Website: slack
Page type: payment
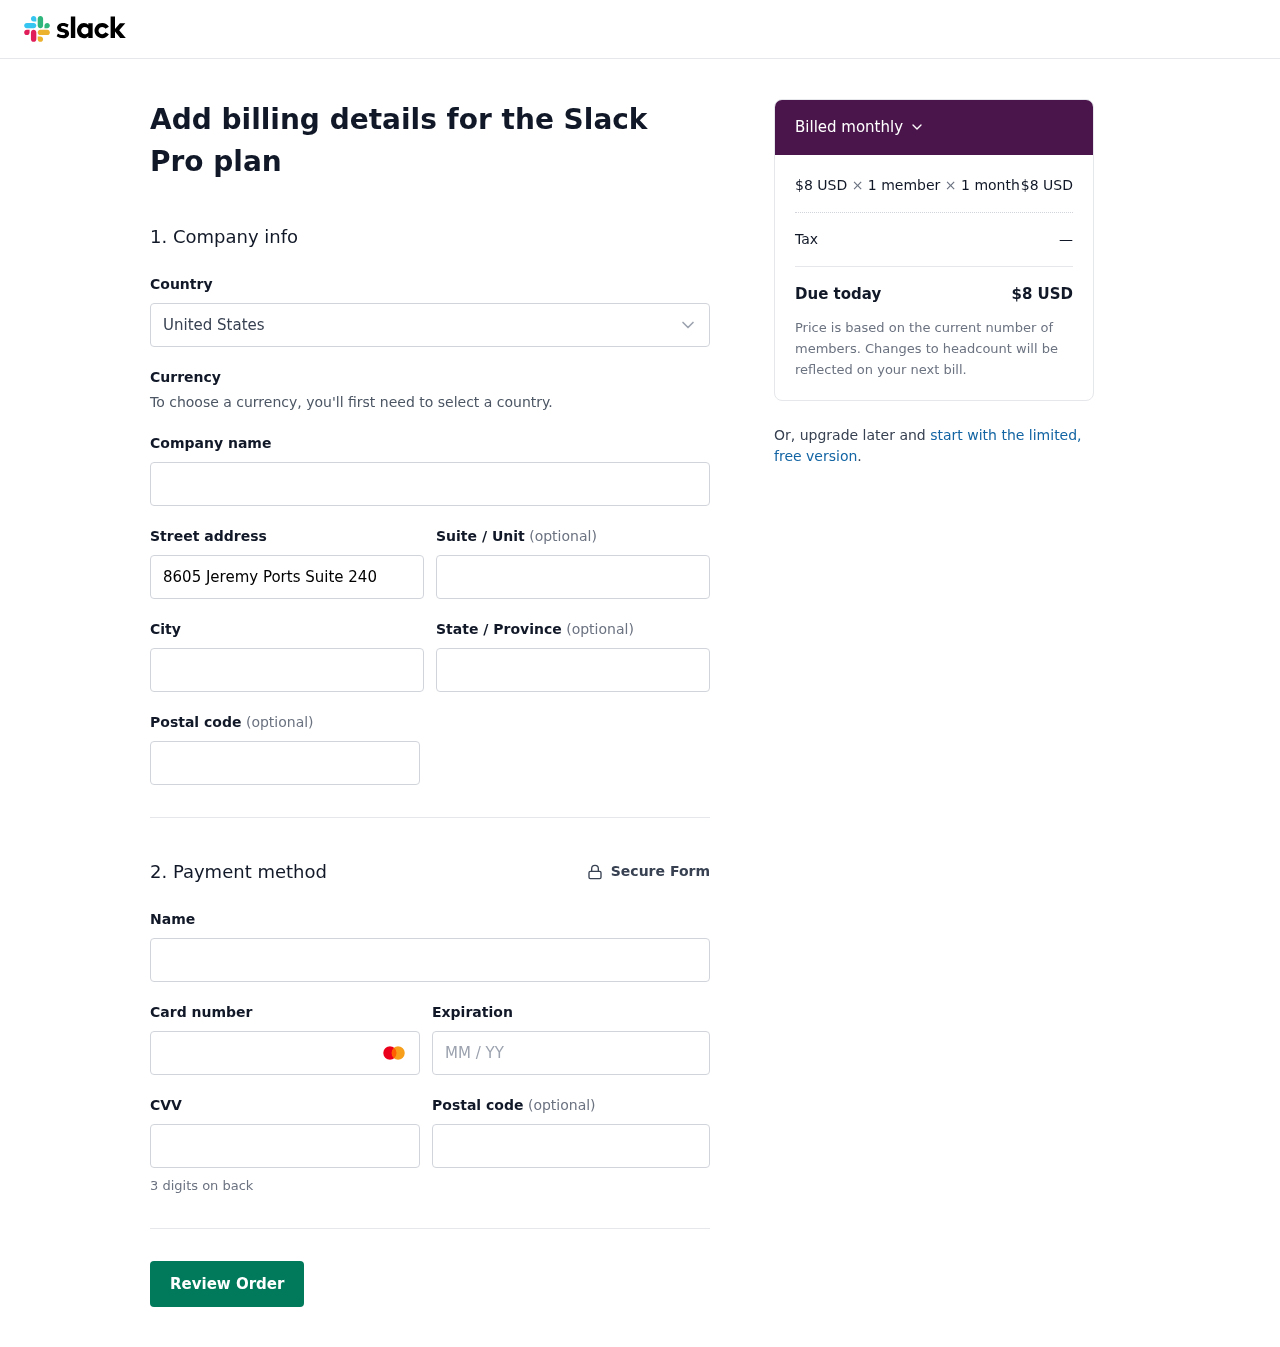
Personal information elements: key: PII_COUNTRY
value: United States
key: PII_STREET
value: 8605 Jeremy Ports Suite 240
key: PII_CITY
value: Davisbury
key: PII_STATE
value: South Carolina
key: PII_POSTCODE
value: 27371
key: PII_FULLNAME
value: Shannon Moody
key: PII_CARD_NUMBER
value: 2255 7145 2961 7601
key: PII_CARD_EXPIRY
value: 11/28
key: PII_CARD_CVV
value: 737
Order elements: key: ORDER_PRICE_PER_MEMBER
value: $8 USD
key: ORDER_NUM_MEMBERS
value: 1 member
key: ORDER_NUM_MONTHS
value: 1 month
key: ORDER_SUBTOTAL
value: $8 USD
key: ORDER_TAX
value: —
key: ORDER_TOTAL
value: $8 USD